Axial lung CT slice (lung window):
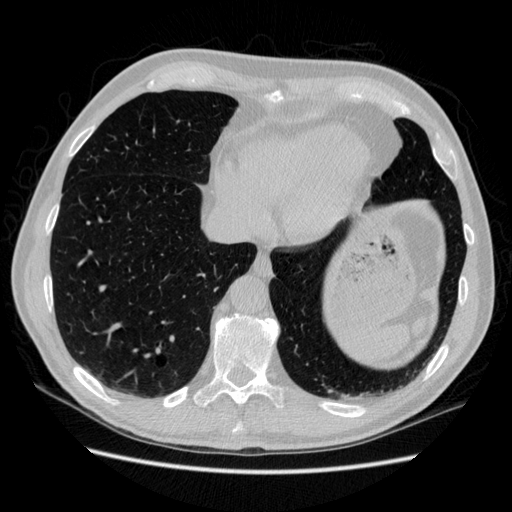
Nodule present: no